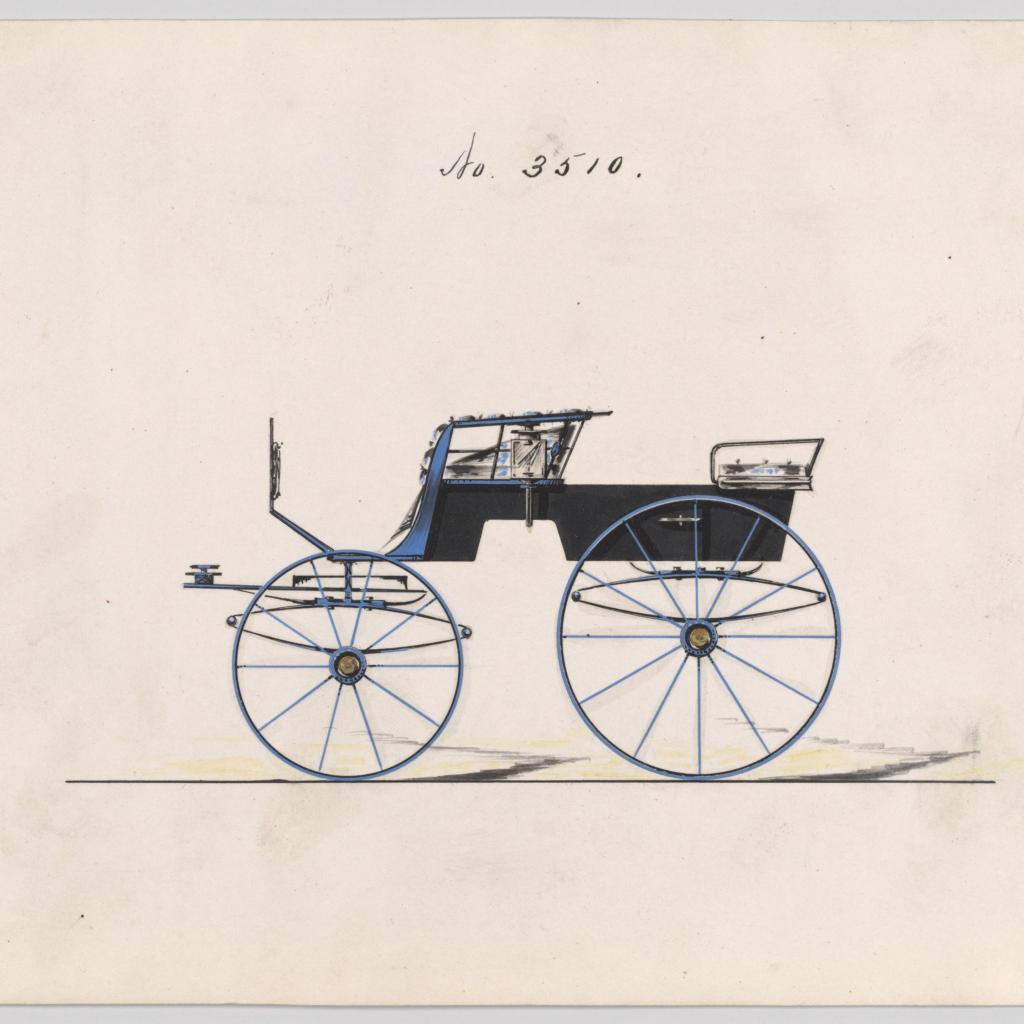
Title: Design for T-Cart, no. 3510
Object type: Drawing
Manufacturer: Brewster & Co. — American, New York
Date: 1879
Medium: Pen and black ink, watercolor and gouache with gum arabic
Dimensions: Sheet: 6 1/16 × 9 3/8 in. (15.4 × 23.8 cm)
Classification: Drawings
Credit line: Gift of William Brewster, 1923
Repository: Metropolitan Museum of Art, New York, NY